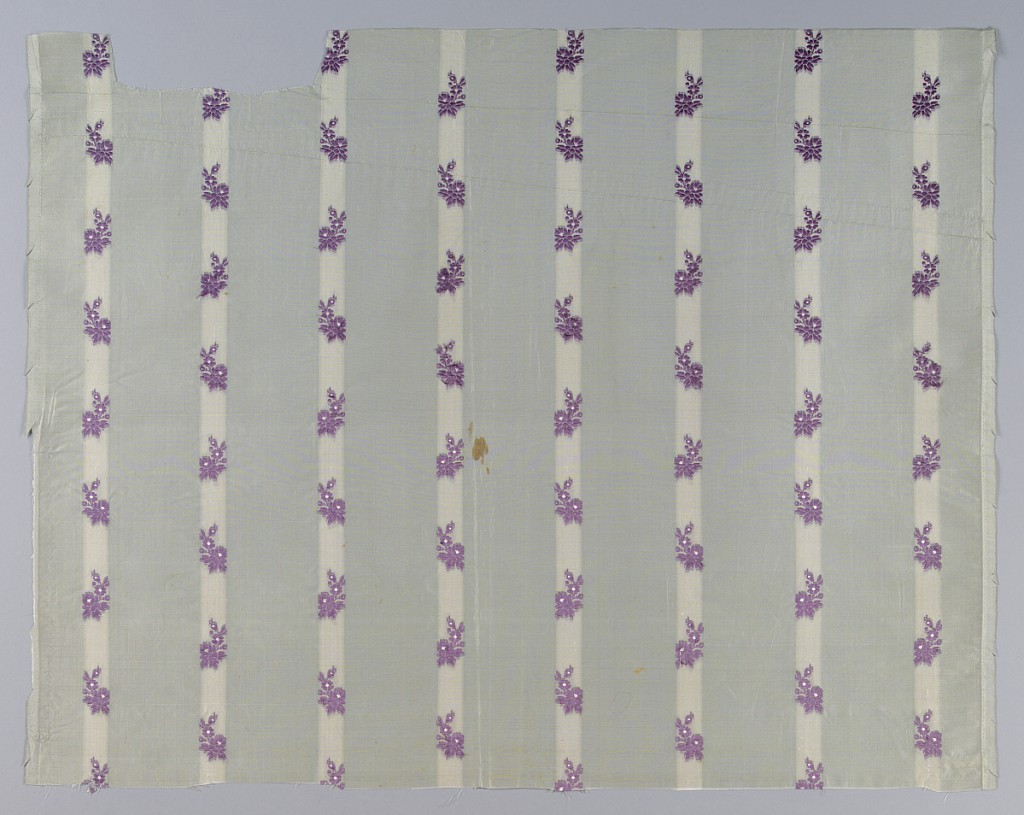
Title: Dress fabric
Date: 1880–90
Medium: silk Technique: Jacquard woven. Plain weave (grey with white stripe) with a supplementary warp (purple). In the centers of the flowers the supplementary warp shares a complementary function with the white warp, allowing it to float on the front. The long floats between motifs on the back were cut away after weaving a part of the finishing process.
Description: Fine gray-blue thin taffeta with narrow white stripes with small purple floral sprays in floats of extra warps.